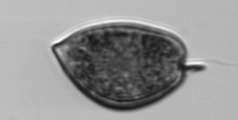
Label: Prorocentrum_micans